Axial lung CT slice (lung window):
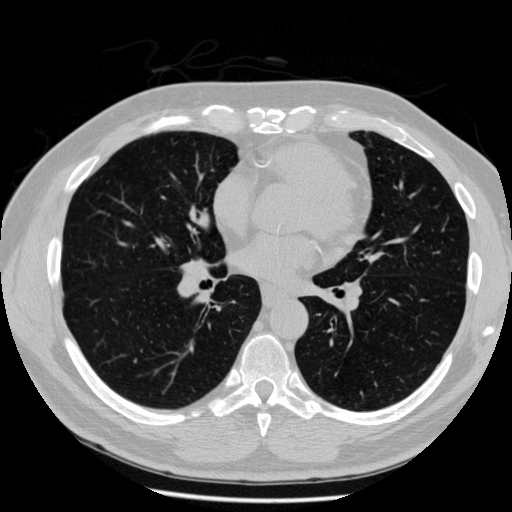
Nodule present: no